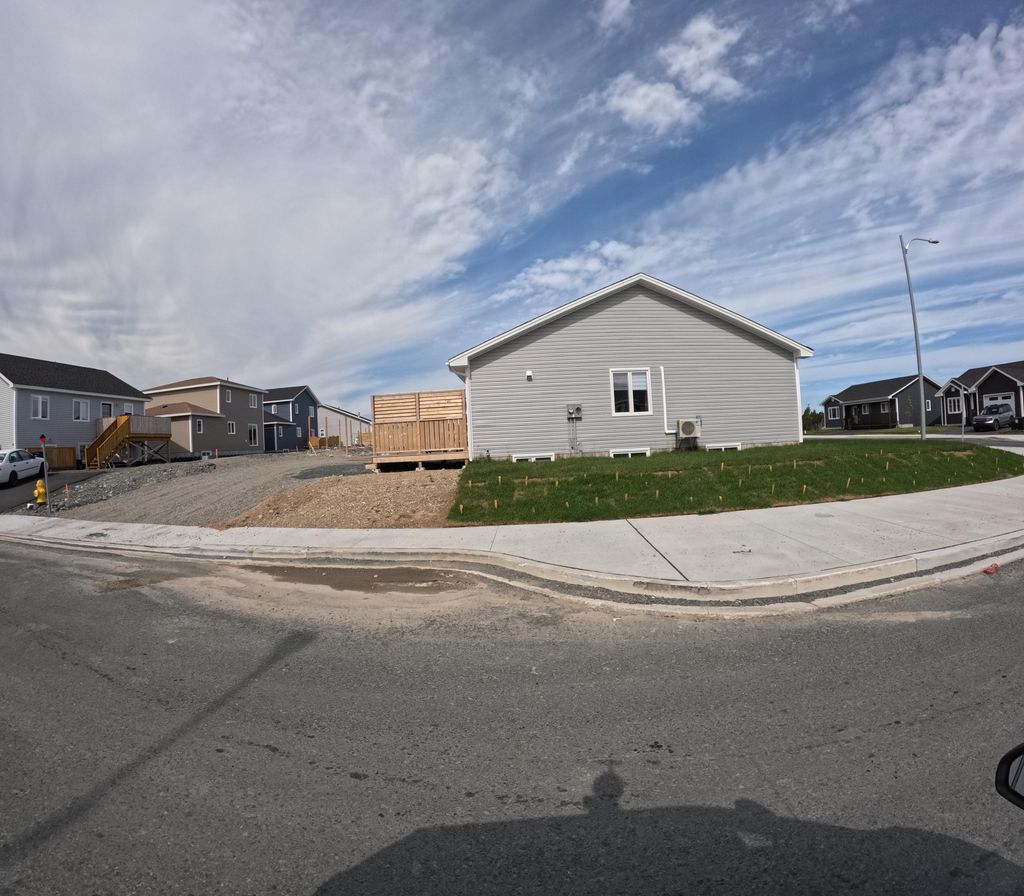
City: st_johns